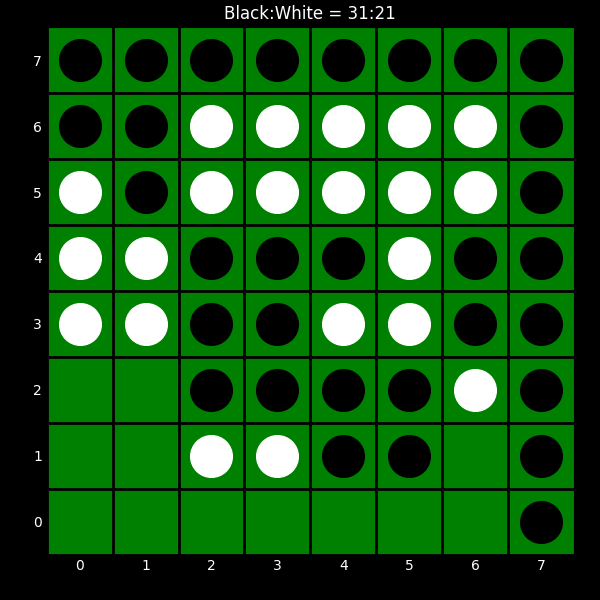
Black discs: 31
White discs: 21